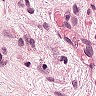
Metastatic tissue present: yes